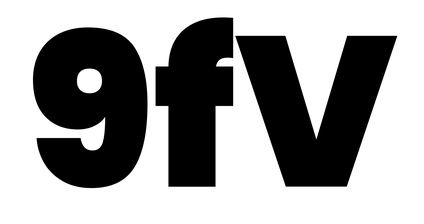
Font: Poppins-Black